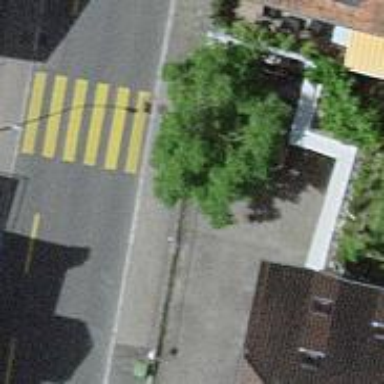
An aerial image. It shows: Kerb barrier.